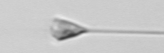
Label: Asterionellopsis_glacialis